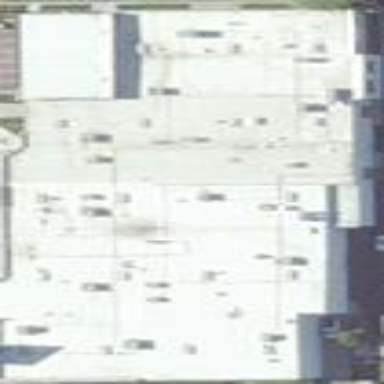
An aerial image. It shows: Building that houses car shop.